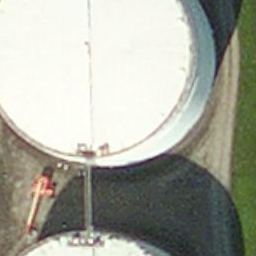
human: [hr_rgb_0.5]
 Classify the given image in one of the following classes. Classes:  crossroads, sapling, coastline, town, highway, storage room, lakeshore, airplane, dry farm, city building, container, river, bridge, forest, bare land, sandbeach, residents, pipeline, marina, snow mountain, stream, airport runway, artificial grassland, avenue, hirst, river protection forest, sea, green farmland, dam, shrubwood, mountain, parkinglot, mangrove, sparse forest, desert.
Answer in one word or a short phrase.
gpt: storage room